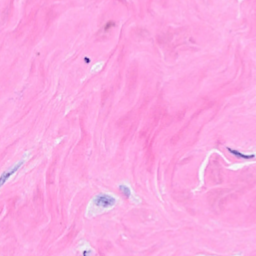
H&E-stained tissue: Breast